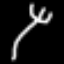
Label: fork